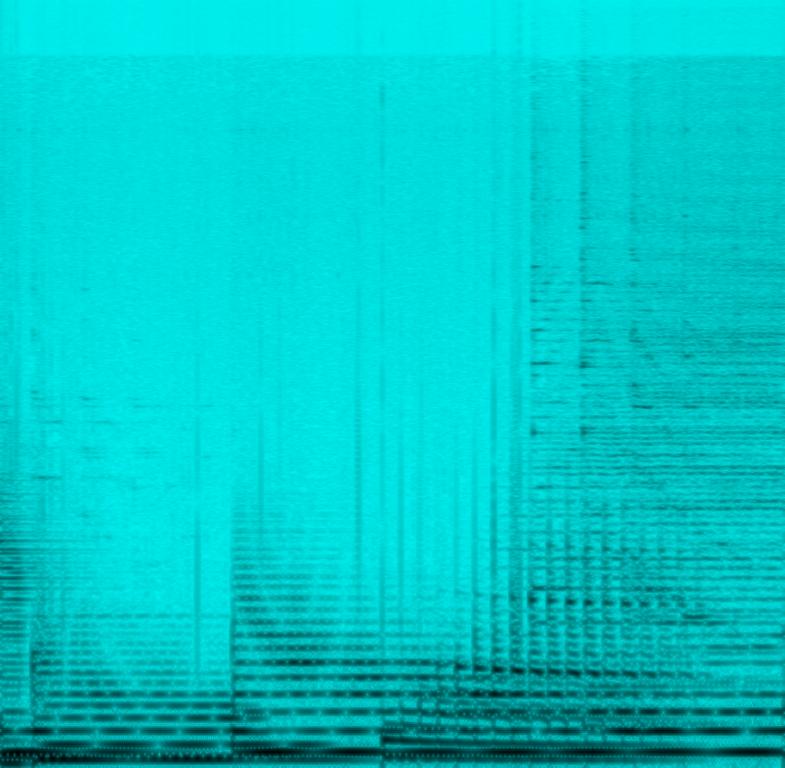
This music is instrumental.the tempo is slow with a boomy, menacing bass and synthesiser arrangements. The music is deliberate, menacing, precarious,threatening, scary, sinister and grim. This music is Hard Rock.